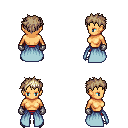
a pixel art fantasy rpg character, female body template, human, tanned skin, overskirt, red pants, white blonde bedhead hairstyle, metal gloves, metal boots, four views (front, back, left, right), 2x2 character sprite sheet, small pixel art, hard edges, no anti-aliasing